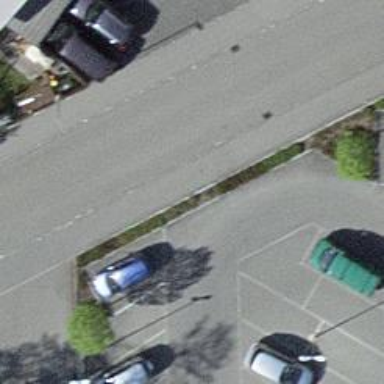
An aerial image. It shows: Paved parking aisle used as service road.